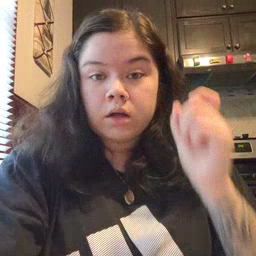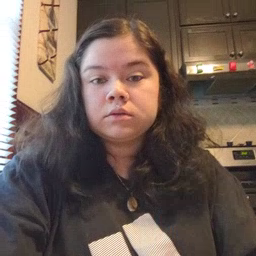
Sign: because